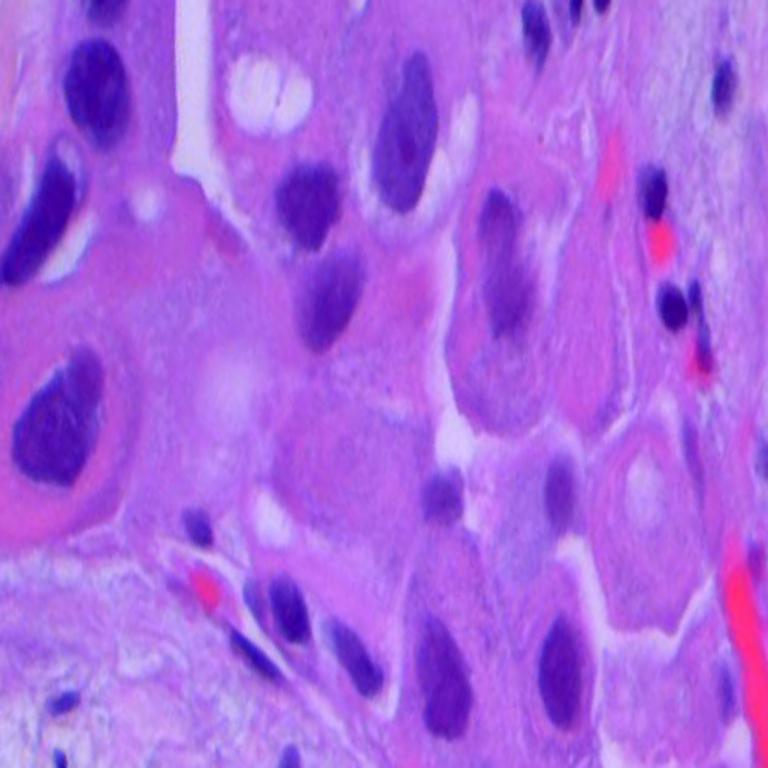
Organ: lung
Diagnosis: adenocarcinomas